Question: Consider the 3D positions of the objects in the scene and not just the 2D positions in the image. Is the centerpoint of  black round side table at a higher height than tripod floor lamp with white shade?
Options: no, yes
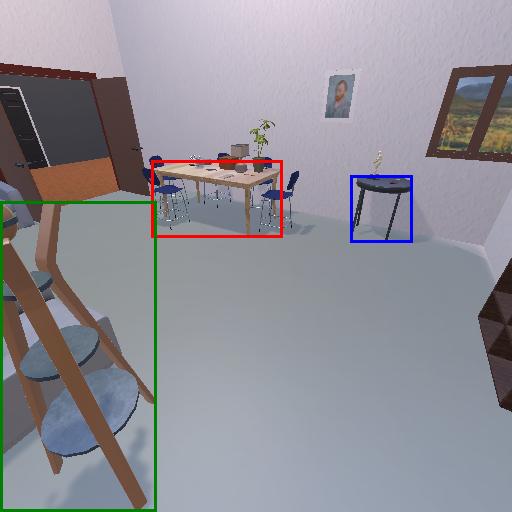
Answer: no